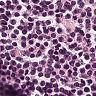
Metastatic tissue present: no